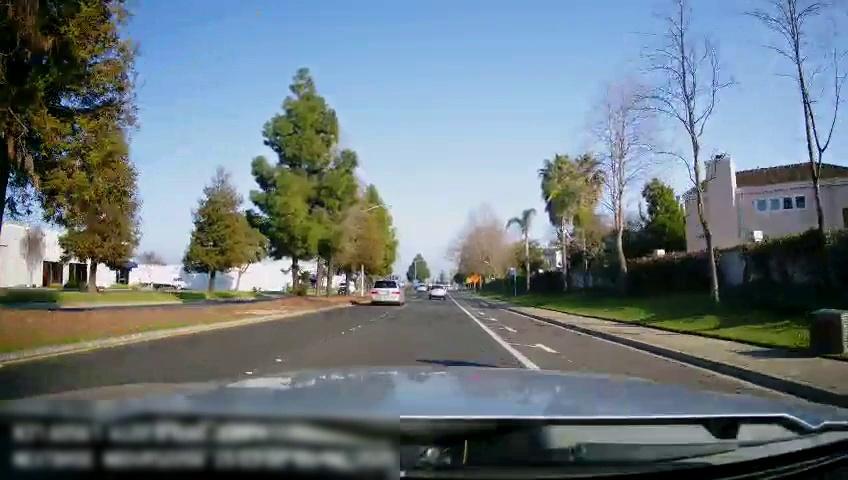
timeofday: Day
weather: Sunny
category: Drivable Space
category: Drivable Space
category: Vehicles | SUV
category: Vehicles | Van
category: Vehicles | SUV
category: Lanes | Alternate Lane
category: Lanes | Current Lane
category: Lanes | Current Lane